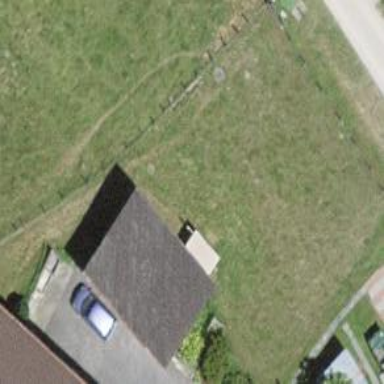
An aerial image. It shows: Barn.